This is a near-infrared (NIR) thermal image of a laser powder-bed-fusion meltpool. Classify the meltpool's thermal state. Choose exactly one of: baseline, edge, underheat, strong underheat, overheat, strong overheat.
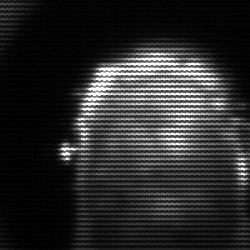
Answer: baseline